Question: ### Count-based filtering without a time constraint
'''
IObservable filteredStream = changes.Buffer(3);
'''
### How to introduce inactivity reset?

'TimeSpan tooLong'
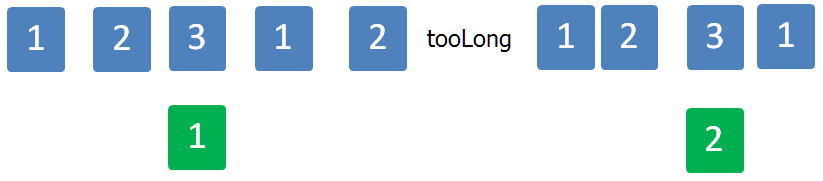
Answer: I think this is what you're after.
'''
var longGap = source.Throttle(tooLong);
var filtered = source
.Window(() => { return longGap; }) // Gives a window between every longGap
.Select(io => io.Buffer(maxItems).Where(l => l.Count == maxItems))
.Switch(); // Flattens the IObservable<IObservable<IList>> to IObservable<IList>
'''